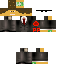
A male human skin with medium skin, wearing brown long hair dressed in a red suit and brown pants, featuring a closed mouth.